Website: walmart
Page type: billing-address
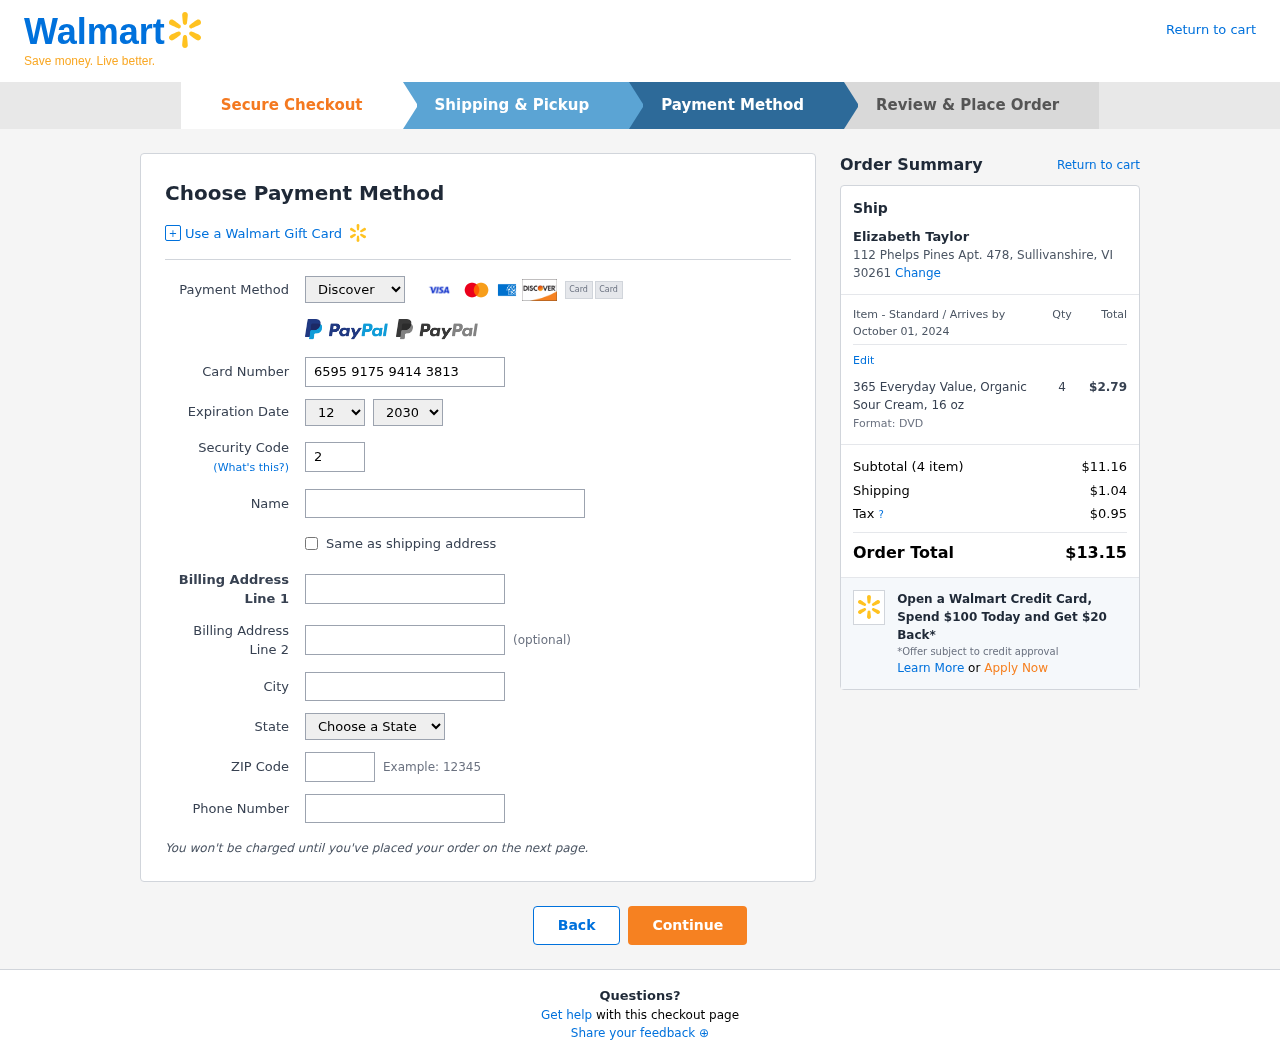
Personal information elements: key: PII_CARD_CVV
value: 218
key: PII_CARD_EXPIRY_MONTH
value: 12
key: PII_CARD_EXPIRY_YEAR
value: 30
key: PII_CARD_NUMBER
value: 6595 9175 9414 3813
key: PII_CARD_TYPE
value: Discover
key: PII_CITY
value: Sullivanshire
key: PII_CITY_STATE_ZIP
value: Sullivanshire, VI 30261
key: PII_FULLNAME
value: Elizabeth Taylor
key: PII_PHONE
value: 5002699702
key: PII_POSTCODE
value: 30261
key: PII_STATE
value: VI
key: PII_STREET
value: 112 Phelps Pines Apt. 478
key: PII_STREET2
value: Suite 226
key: PII_FULLNAME2
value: Elizabeth Taylor
Product elements: key: PRODUCT1_NAME
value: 365 Everyday Value, Organic Sour Cream, 16 oz
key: PRODUCT1_PRICE
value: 2.79
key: PRODUCT1_QUANTITY
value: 4
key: PRODUCT1_DESC
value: Format: DVD
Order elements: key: ORDER_DELIVERY_DATE
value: October 01, 2024
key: ORDER_NUM_ITEMS
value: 4
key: ORDER_SUBTOTAL
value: $11.16
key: ORDER_SHIPPING_COST
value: $1.04
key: ORDER_TAX
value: $0.95
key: ORDER_TOTAL
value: $13.15